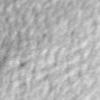
Label: no_change